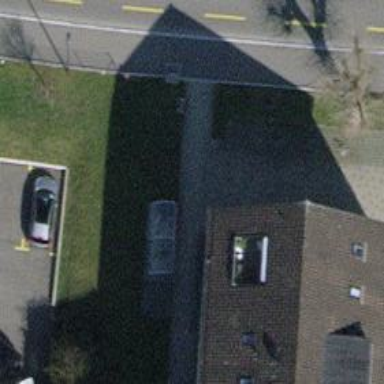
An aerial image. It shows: Bicycle parking shed.